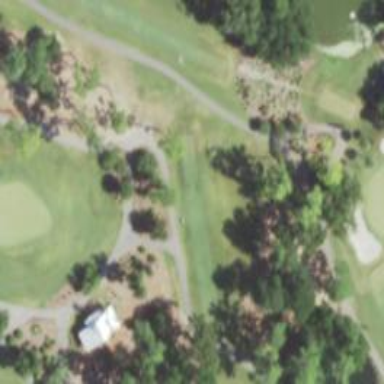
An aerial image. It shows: Golf cartpath that is also road path.